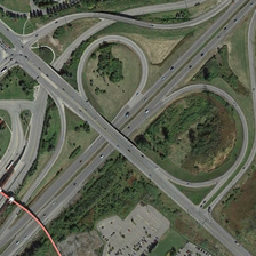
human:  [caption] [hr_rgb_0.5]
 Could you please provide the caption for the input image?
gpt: this straight flyover with complicated side roads passes by the crammed parking lots .

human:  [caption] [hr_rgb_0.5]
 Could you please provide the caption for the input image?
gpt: Behind the orange toll station is a bell overpass.

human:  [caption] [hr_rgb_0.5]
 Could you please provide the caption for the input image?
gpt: Through the orange toll station, there is a viaduct.

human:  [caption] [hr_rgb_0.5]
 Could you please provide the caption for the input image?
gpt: there is a bell mouthed viaduct through a orange building .

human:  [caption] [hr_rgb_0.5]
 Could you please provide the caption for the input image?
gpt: There is a bell-shaped viaduct through the orange toll station.